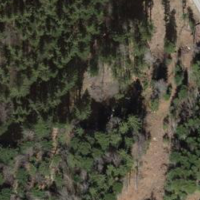
EUNIS habitat code: 43
Species observed at this site:
Corvus corone
Turdus merula
Fringilla montifringilla
Lophophanes cristatus
Linaria cannabina
Pyrrhula pyrrhula
Turdus pilaris
Fringilla coelebs
Turdus viscivorus
Buteo buteo
Spinus spinus
Periparus ater